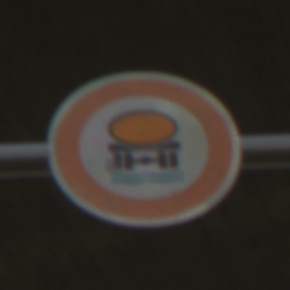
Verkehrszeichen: VerbotFahrzeugeWassergefaehrdenderLadung
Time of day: SunriseSunset
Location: Outdoor (Suburban)
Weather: PartlyCloudy
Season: NotSpecified
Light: Natural